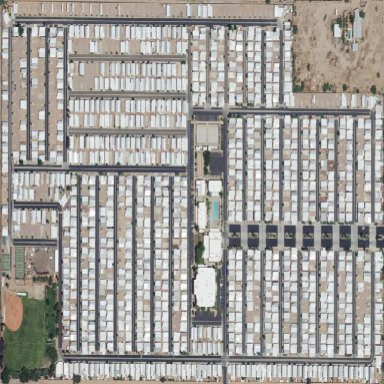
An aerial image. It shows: Residential area with mobile homes.